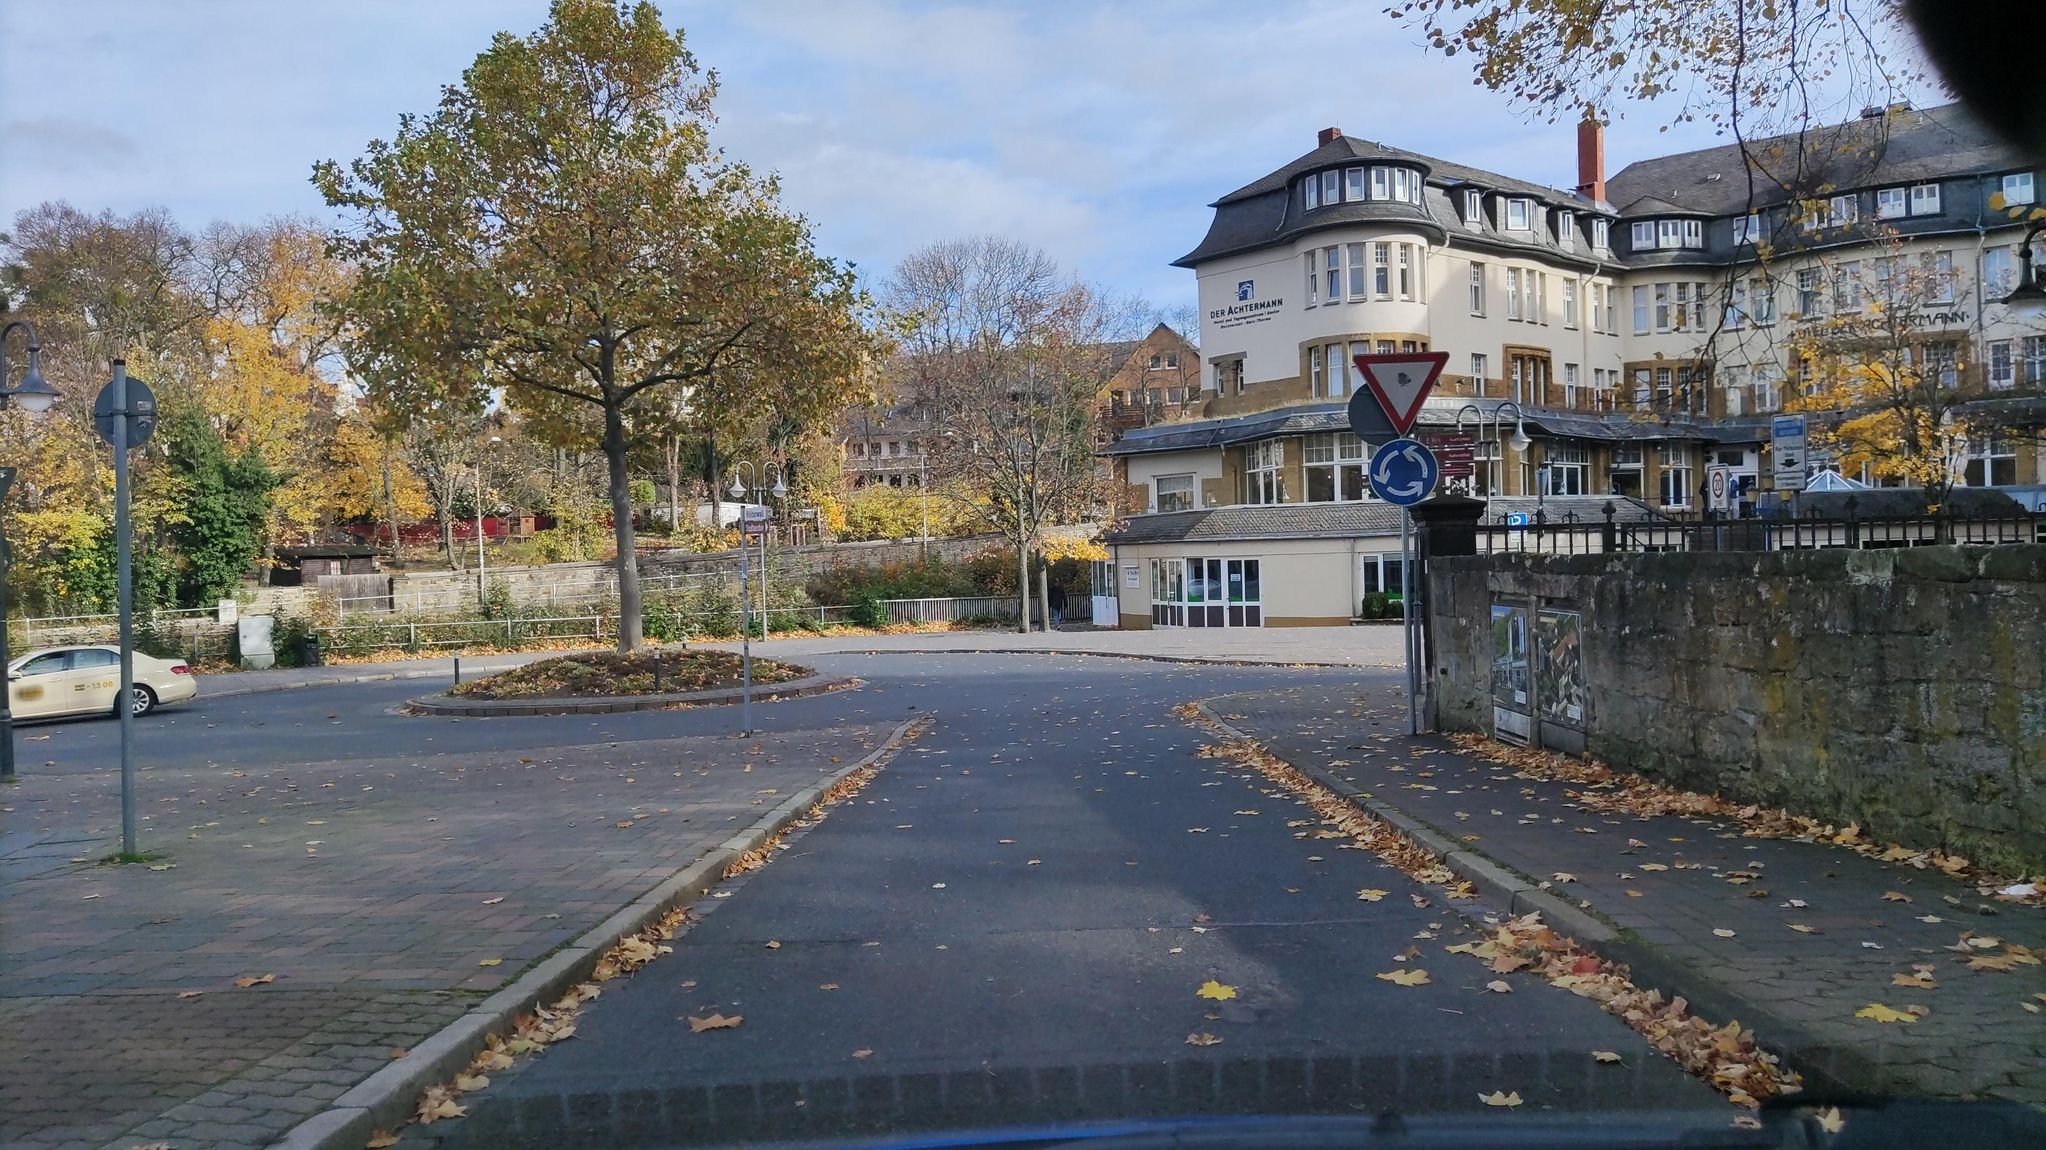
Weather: clear
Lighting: day
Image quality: good
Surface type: walking surface
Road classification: residential
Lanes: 1
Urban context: dense urban cluster
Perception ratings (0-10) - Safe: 6.83, Lively: 8.97, Beautiful: 7.82, Boring: 5.6, Depressing: 2.64, Wealthy: 7.77